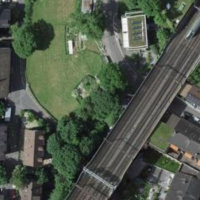
EUNIS habitat code: 57
Species observed at this site:
Ruspolia nitidula
Humulus lupulus